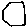
Label: hexagon